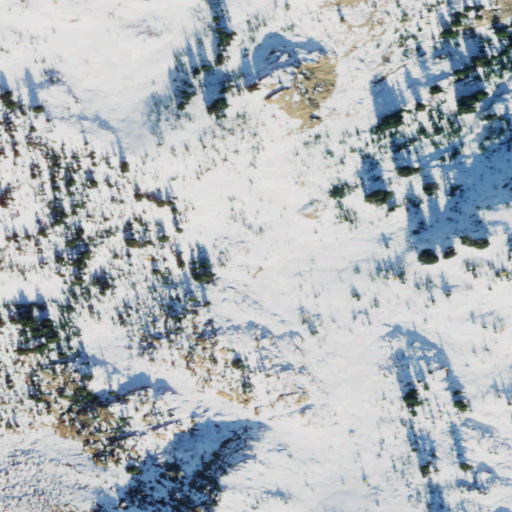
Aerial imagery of gap in Washington named Paddy-Go-Easy Pass containing shrub, evergreen forest, barren land, and grassland